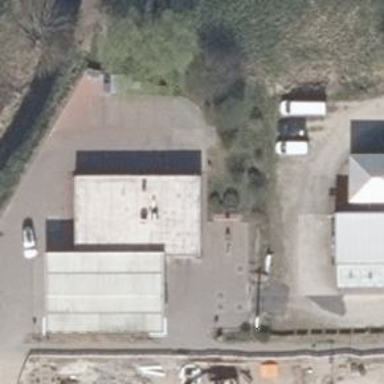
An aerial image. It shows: Car wash facility.